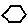
Label: hexagon